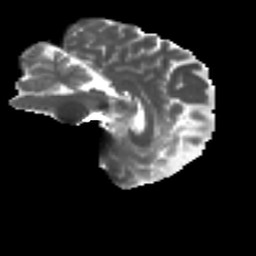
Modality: T2w
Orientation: sagittal
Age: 49
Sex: female
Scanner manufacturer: ge
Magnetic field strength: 3 T
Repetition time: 7.8 s
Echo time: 0.0606 s